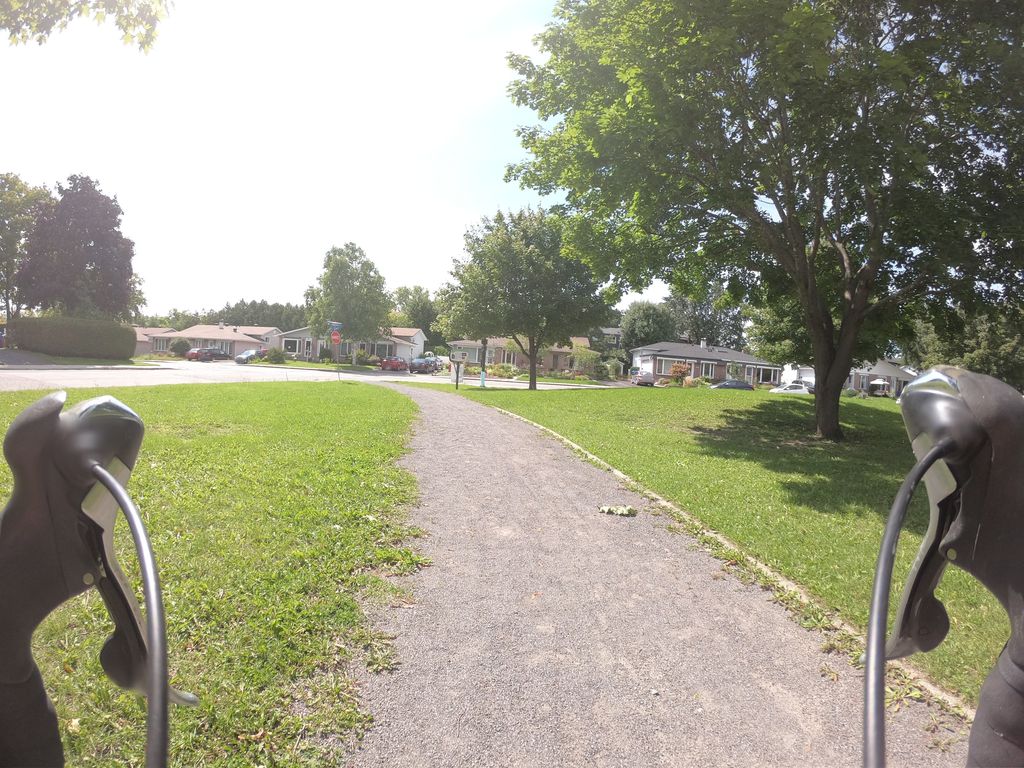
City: ottawa-gatineau